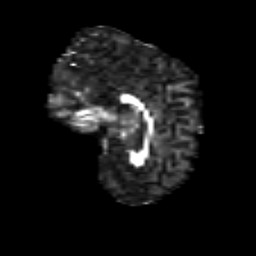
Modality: FA
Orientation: sagittal
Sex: female
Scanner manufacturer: siemens
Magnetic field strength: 3 T
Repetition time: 5 s
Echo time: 0.071 s